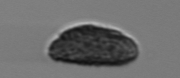
Label: Pseudochattonella_farcimen